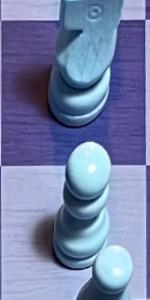
Label: Pawn_White